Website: bh-photo
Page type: delivery-shipping
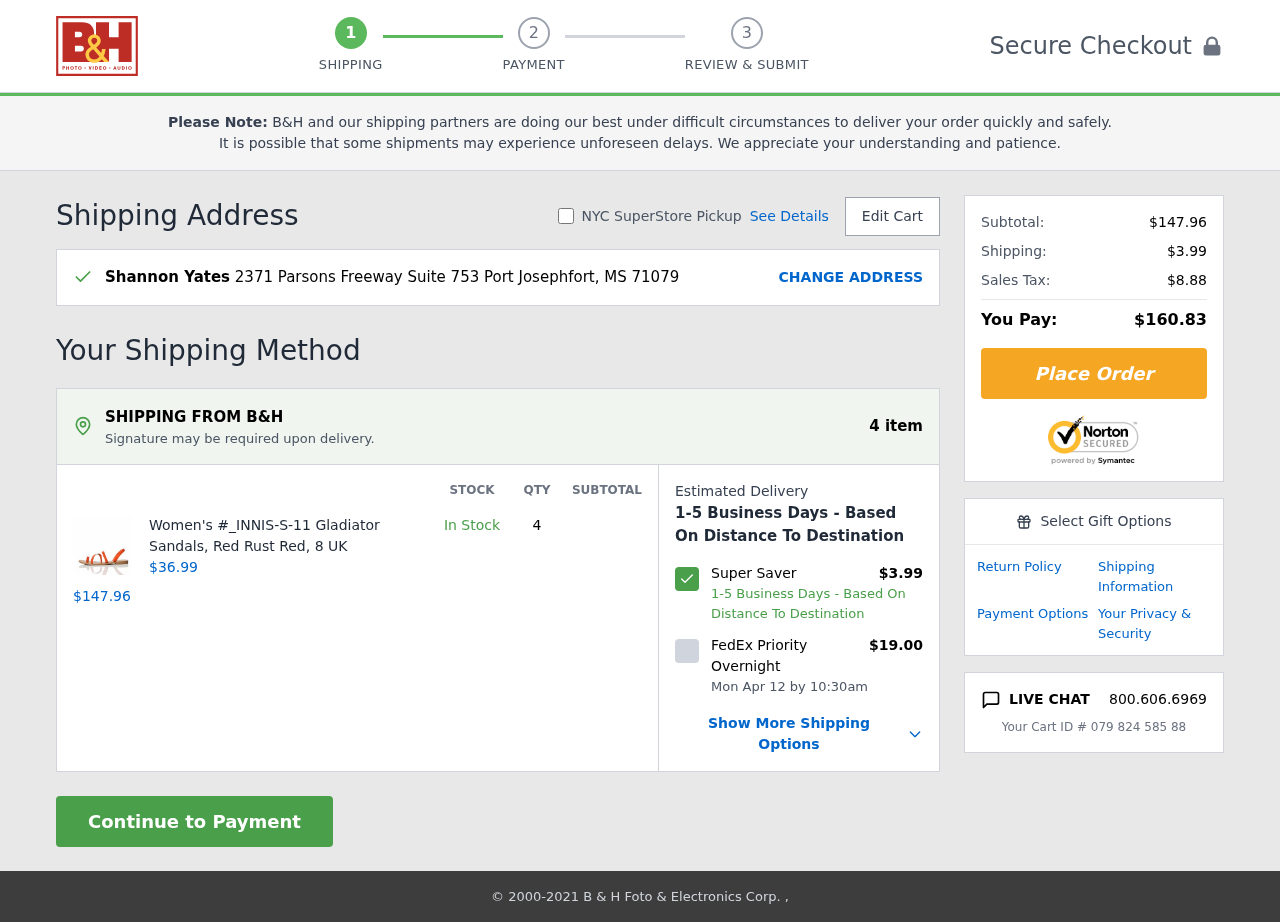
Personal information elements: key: PII_FULLNAME
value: Shannon Yates
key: PII_STREET
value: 2371 Parsons Freeway Suite 753
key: PII_CITY_STATE_ZIP
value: Port Josephfort, MS 71079
Product elements: key: PRODUCT1_NAME
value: Women's #_INNIS-S-11 Gladiator Sandals, Red Rust Red, 8 UK
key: PRODUCT1_PRICE
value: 36.99
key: PRODUCT1_QUANTITY
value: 4
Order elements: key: ORDER_NUM_ITEMS
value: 4 item
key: ORDER_SUBTOTAL2
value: $147.96
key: ORDER_SHIPPING_COST
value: $3.99
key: ORDER_DELIVERY_DATE
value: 1-5 Business Days - Based On Distance To Destination
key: ORDER_SUBTOTAL
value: $147.96
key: ORDER_SHIPPING_COST2
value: $3.99
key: ORDER_TAX
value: $8.88
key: ORDER_TOTAL
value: $160.83
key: ORDER_CART_ID
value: Your Cart ID # 079 824 585 88